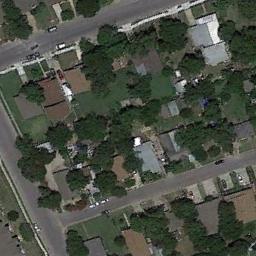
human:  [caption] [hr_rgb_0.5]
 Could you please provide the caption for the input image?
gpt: There are many trees and buildings in the middle residential area .

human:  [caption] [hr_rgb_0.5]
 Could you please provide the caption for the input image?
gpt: There is a road between the medium-sized residential areas .

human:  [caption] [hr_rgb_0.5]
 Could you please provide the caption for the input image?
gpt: The medium residential is on the grass next to some trees and road .

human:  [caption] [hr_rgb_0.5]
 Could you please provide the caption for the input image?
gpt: The medium residential area has some houses arranged in lines and some trees are among these houses .

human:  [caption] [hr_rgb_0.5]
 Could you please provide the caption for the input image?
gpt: There are many green trees and some buildings on the medium residential area .